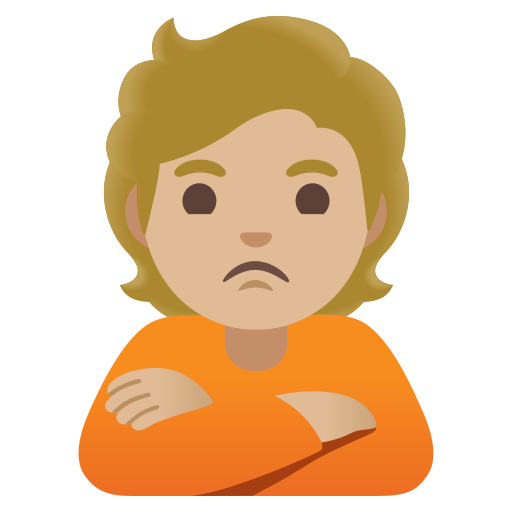
Emoji: 🙎🏼